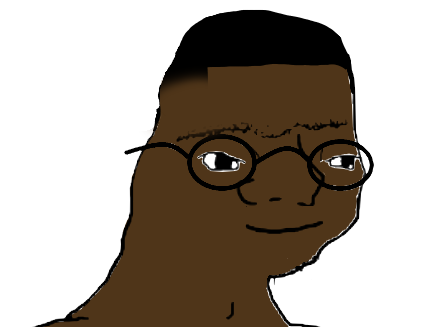
Label: 5_Zoomer